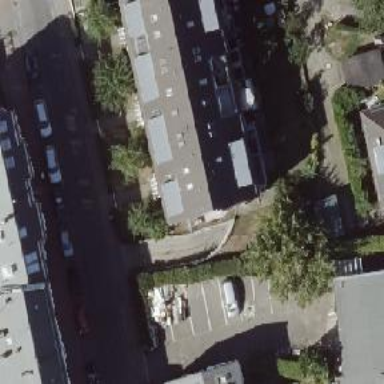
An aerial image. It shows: Parking entrance.